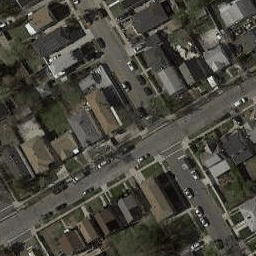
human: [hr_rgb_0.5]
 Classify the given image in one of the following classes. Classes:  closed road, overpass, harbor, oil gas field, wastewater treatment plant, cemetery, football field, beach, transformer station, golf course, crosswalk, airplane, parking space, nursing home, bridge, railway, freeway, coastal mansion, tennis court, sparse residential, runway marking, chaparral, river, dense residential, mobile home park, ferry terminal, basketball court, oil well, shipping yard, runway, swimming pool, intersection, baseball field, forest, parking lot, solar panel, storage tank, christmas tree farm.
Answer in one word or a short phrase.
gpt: intersection